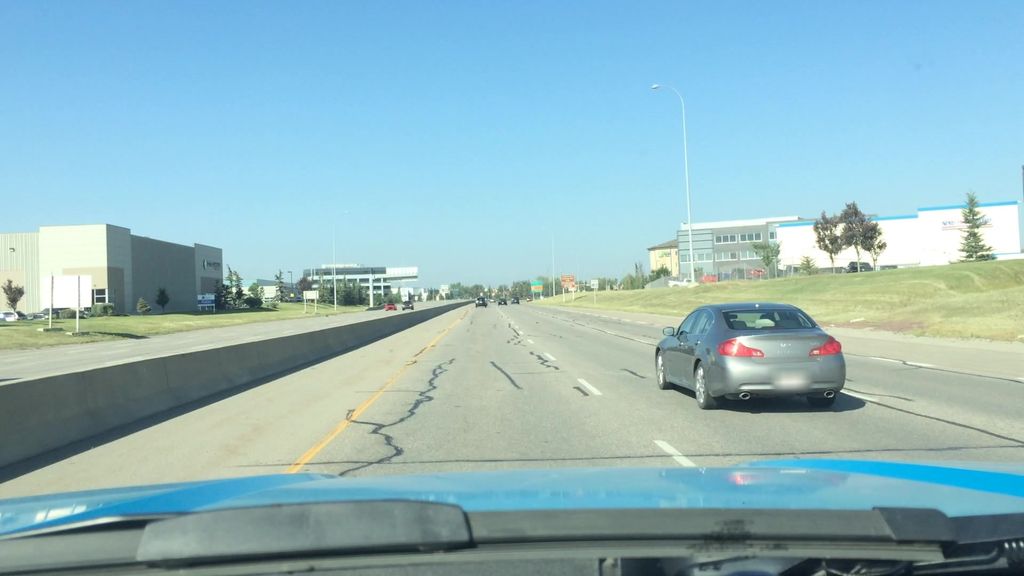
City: calgary